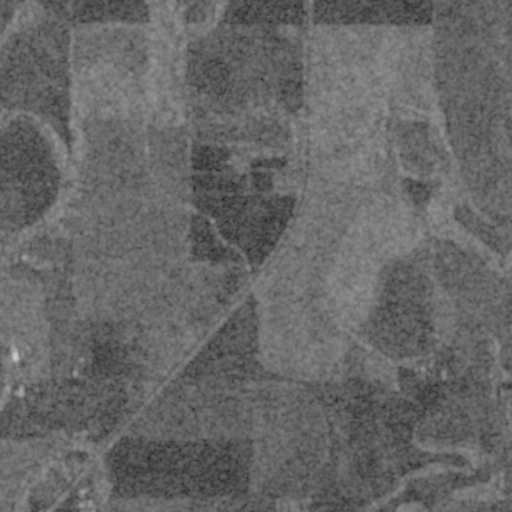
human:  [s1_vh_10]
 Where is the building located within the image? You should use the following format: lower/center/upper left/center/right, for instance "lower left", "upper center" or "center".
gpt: The building is located in the lower left of the image.
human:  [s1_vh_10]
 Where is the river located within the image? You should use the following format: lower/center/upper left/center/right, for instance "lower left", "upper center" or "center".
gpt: The river is located in the left of the image.
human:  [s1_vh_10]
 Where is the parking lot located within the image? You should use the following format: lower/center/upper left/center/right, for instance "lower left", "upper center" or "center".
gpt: There is no parking lot in the image.

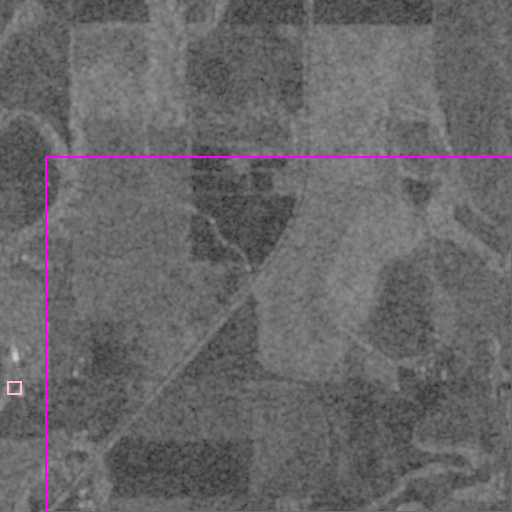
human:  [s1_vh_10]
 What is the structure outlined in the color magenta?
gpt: The structure outlined in magenta is a crop field.
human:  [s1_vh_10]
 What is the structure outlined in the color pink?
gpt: The structure outlined in pink is a building.
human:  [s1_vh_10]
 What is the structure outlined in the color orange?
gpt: There is no orange outline.